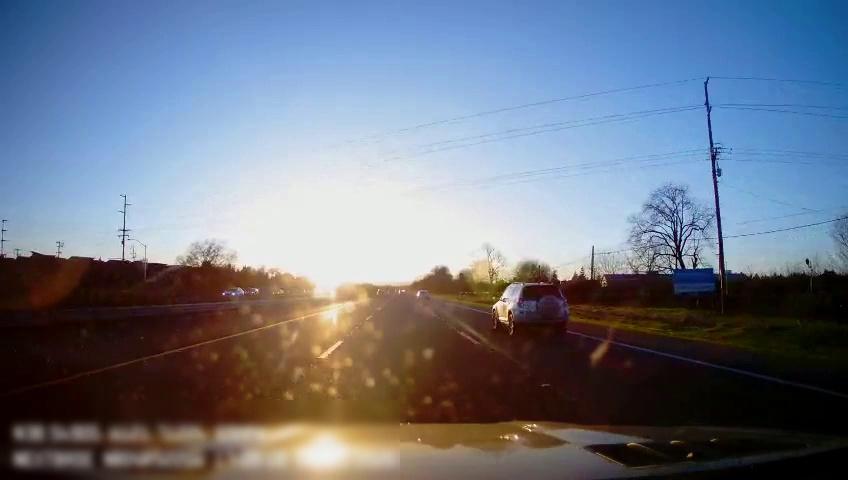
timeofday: Day
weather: Sunny
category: Drivable Space
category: Vehicles | SUV
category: Vehicles | SUV
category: Vehicles | Car
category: Vehicles | Car
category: Vehicles | Car
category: Vehicles | Car
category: Lanes | Alternate Lane
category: Lanes | Current Lane
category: Lanes | Current Lane
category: Lanes | Alternate Lane